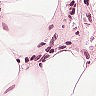
Metastatic tissue present: no